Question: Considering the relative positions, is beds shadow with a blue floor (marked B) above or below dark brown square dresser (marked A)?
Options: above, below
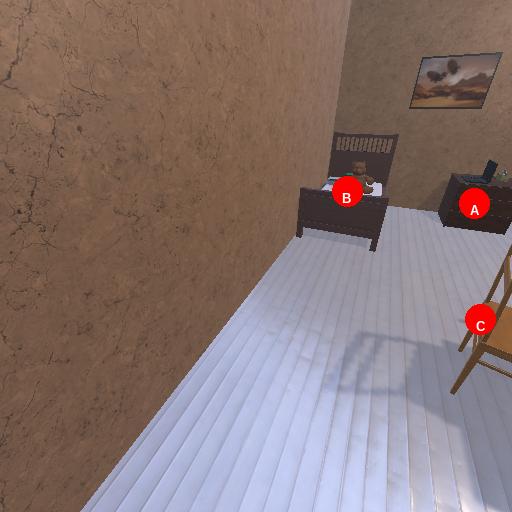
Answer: above